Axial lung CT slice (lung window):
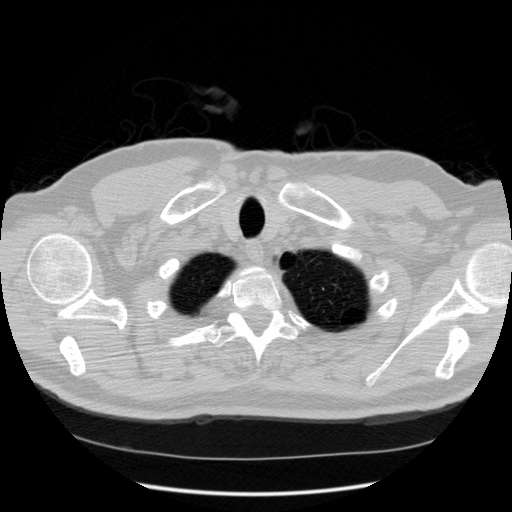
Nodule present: no